Question: I'm making an app which lives in status bar. When status item is clicked, NSPopover pops up.
It looks like this:

Here's the problem: I want it to be "transient", that is if I click anywhere outside of the popover, it will close. And while NSPopoverBehaviorTransient works fine when popover is in a window, it doesn't work when it's in status bar.
How can I implement such behavior myself?
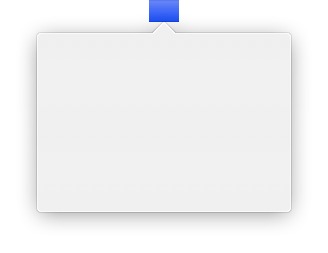
Answer: It turned out to be easy:
'''
- (IBAction)openPopover:(id)sender
{
// (open popover)
if(popoverTransiencyMonitor == nil)
{
popoverTransiencyMonitor = [NSEvent addGlobalMonitorForEventsMatchingMask:NSLeftMouseDownMask|NSRightMouseDownMask handler:^(NSEvent* event)
{
[self closePopover:sender];
}];
}
}
- (IBAction)closePopover:(id)sender
{
if(popoverTransiencyMonitor)
{
[NSEvent removeMonitor:popoverTransiencyMonitor];
popoverTransiencyMonitor = nil;
}
// (close popover)
}
'''
What wasn't easy, though, is that there are nasty issues with having a popover pop out of NSStatusItem (it didn't behave as desired when Mission Control was invoked or space switched to a full-screen window). I had to implement a custom window that always floats above the NSStatusItem and deals with switching to a full-screen window etc. It seemed easy, but clearly status items weren't designed for something like that ;)